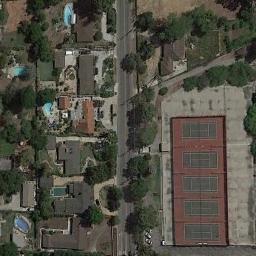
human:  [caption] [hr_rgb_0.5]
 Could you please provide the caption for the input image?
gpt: Neatly arranged tennis courts and residential areas are one road away .

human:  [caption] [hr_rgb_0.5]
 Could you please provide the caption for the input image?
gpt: The tennis court is next to some buildings and trees .

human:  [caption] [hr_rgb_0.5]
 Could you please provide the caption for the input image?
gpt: Many buildings of different shapes are beside the tennis courts .

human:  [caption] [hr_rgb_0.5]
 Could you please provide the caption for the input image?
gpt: There are two small tennis courts in blue and green .

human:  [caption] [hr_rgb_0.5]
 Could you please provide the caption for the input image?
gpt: There are some buildings and green trees beside the tennis courts .